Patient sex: F
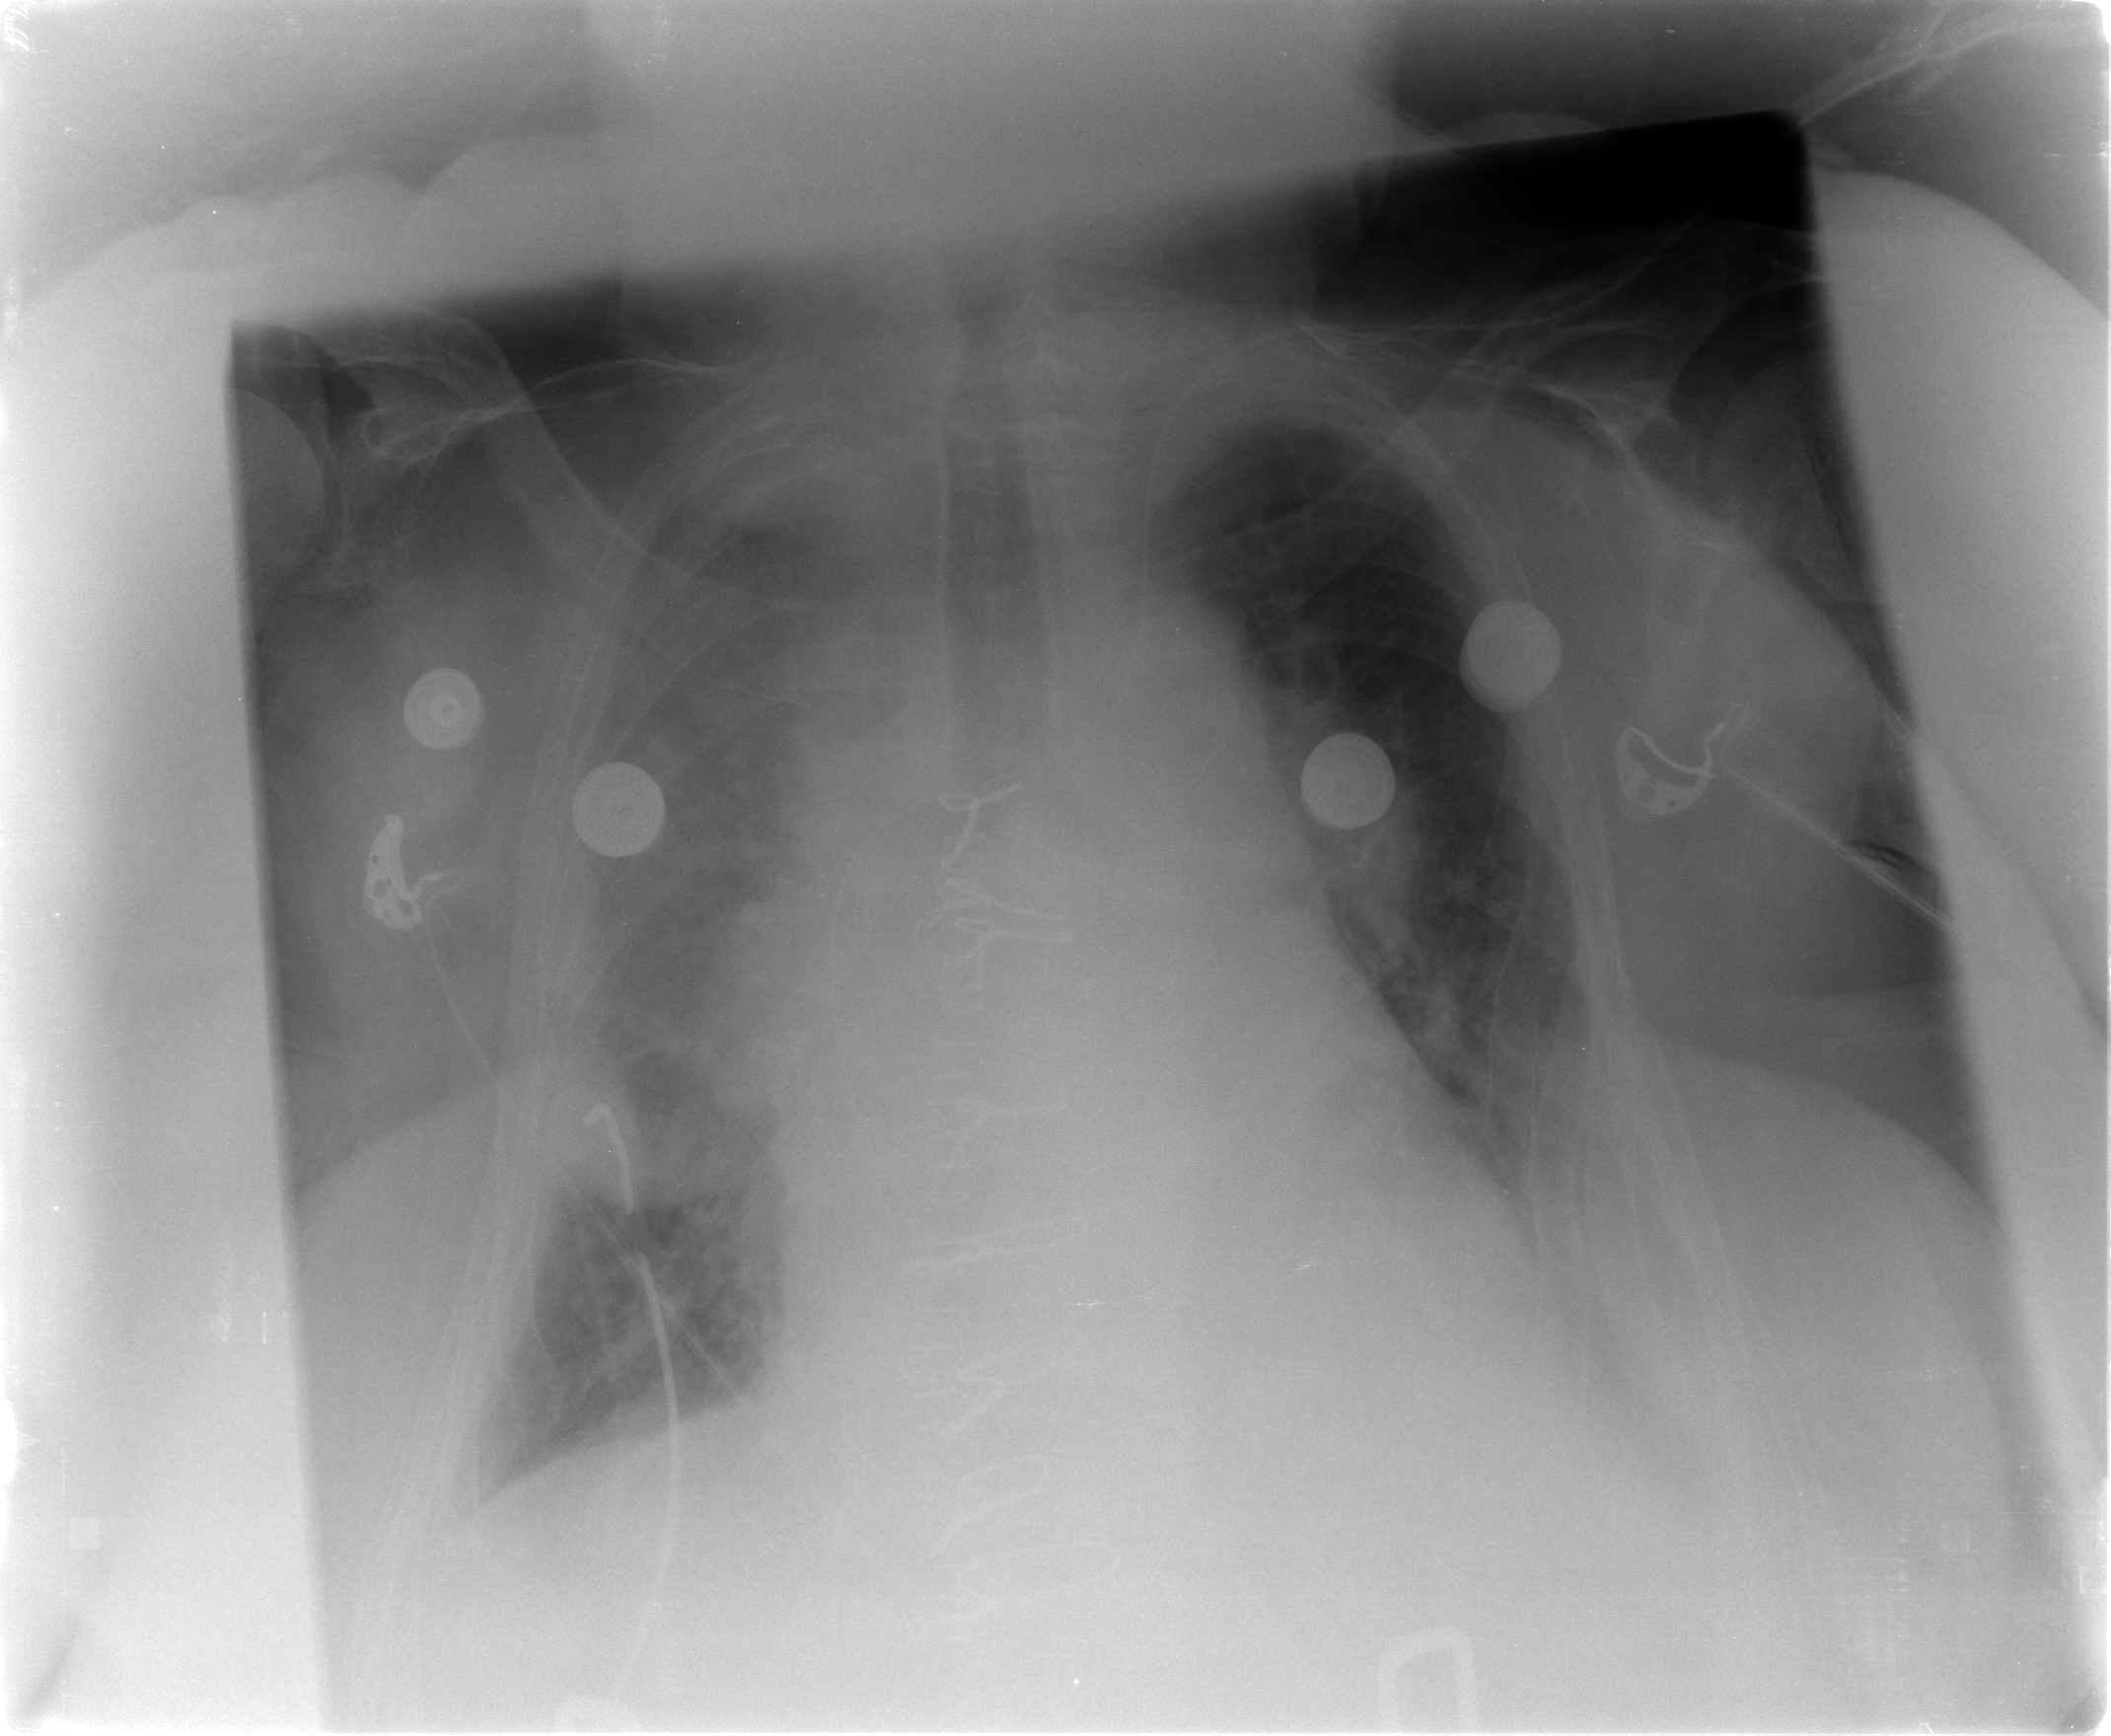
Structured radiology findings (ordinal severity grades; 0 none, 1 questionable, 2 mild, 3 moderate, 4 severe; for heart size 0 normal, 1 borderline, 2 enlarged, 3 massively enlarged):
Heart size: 2
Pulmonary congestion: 2
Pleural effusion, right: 0
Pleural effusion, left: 2
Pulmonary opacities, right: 2
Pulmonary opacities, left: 0
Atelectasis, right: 2
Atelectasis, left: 2